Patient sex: M
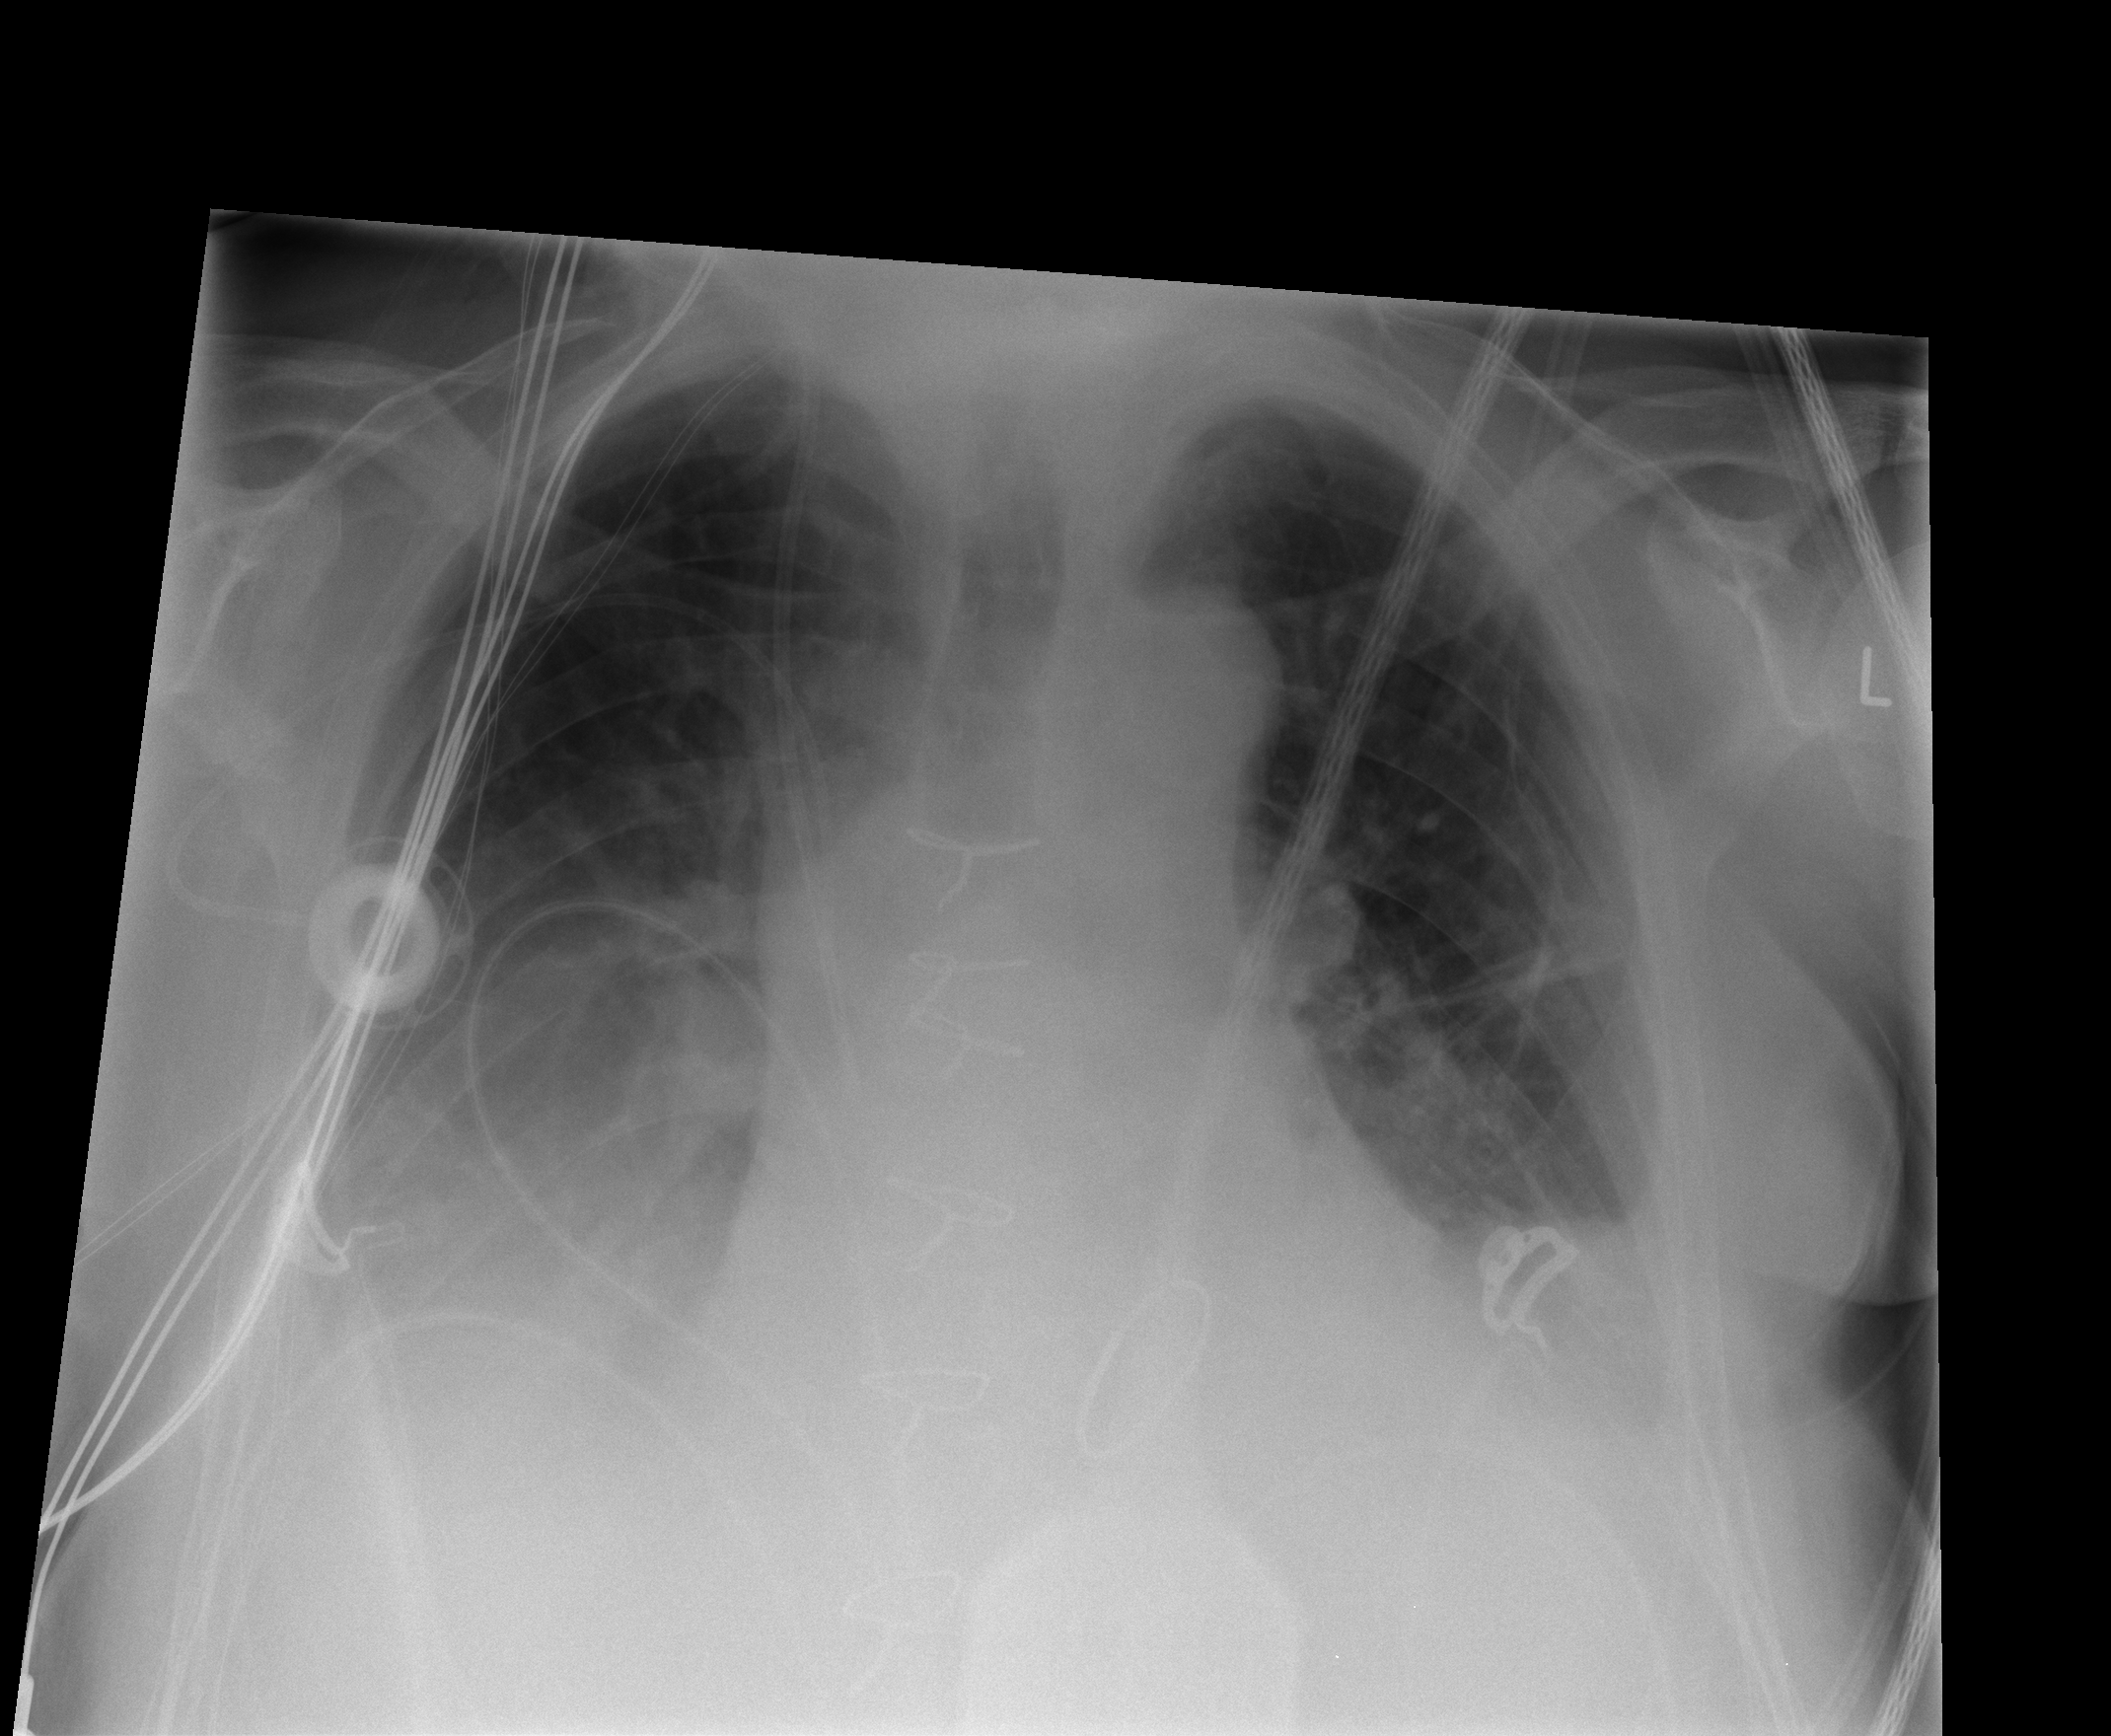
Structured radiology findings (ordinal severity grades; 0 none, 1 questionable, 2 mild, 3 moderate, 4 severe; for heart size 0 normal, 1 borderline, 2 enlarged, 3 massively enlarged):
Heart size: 2
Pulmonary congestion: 0
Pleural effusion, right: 2
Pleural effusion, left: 2
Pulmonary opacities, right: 0
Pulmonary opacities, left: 0
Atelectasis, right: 2
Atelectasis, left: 2